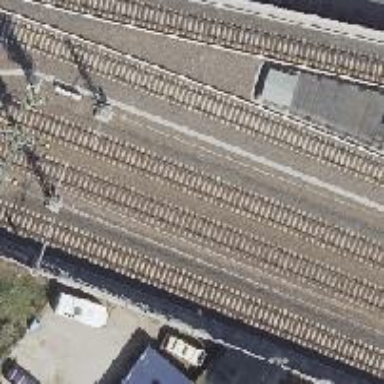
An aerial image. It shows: Railway track with contact line for electrification.